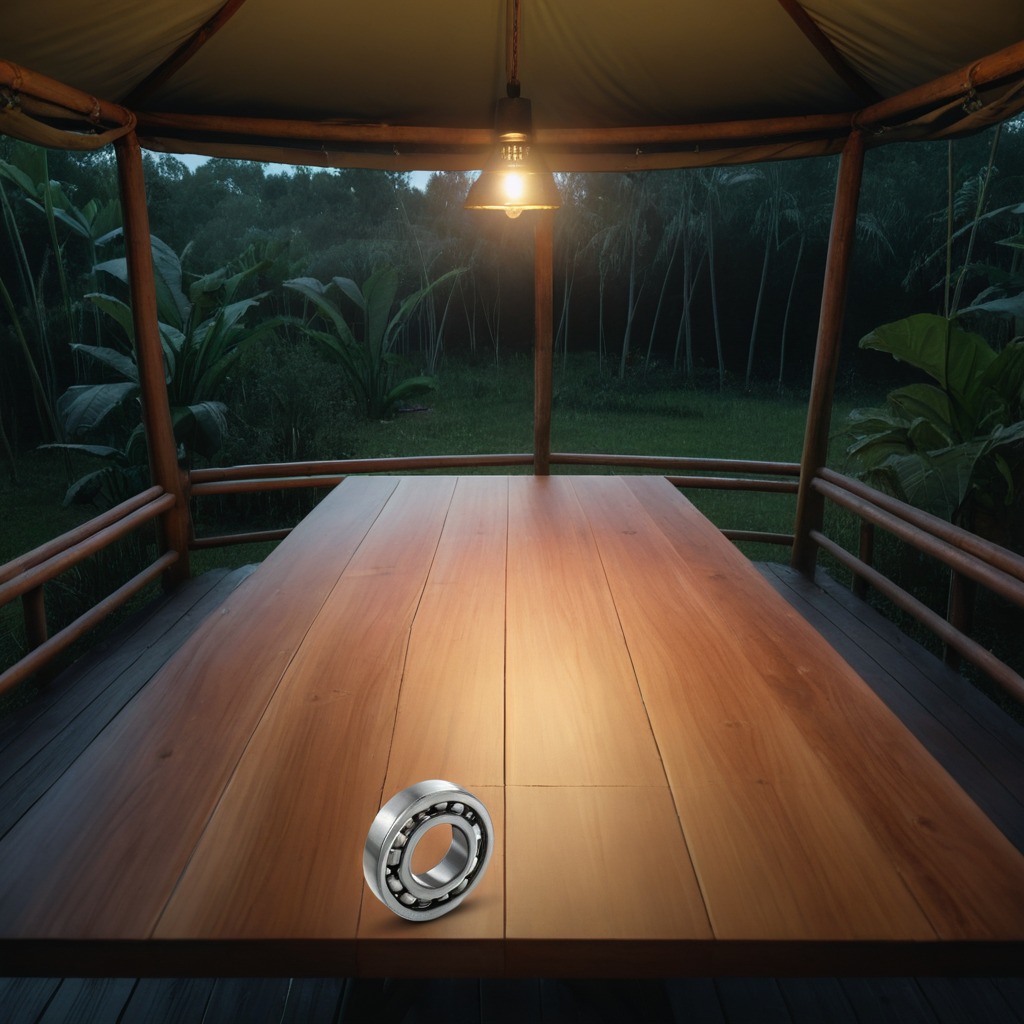
A metal ball bearing is lying on a wooden table inside a jungle field workshop tent at night.